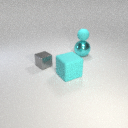
large cyan rubber cube in front of small gray metal cube